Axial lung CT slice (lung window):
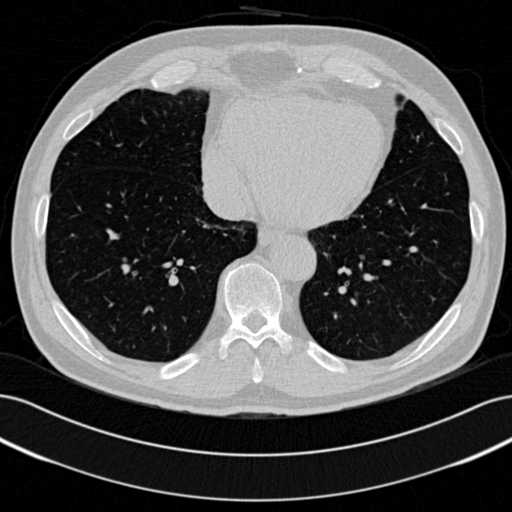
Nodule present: no